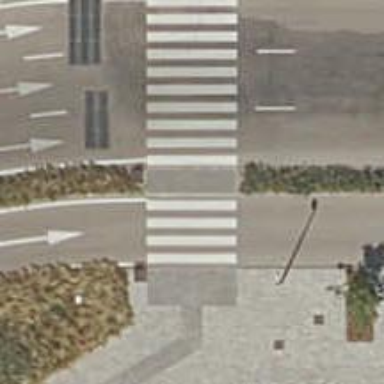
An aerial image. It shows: Uncontrolled crossing on the road.